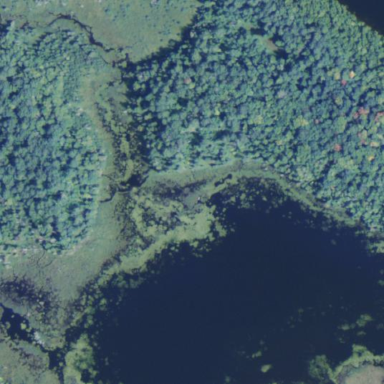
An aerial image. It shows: Beautiful lake surrounded by nature.